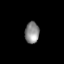
Tissue: lung
Cell type: Myeloid cells
Senescence score: 0.06719
Nuclear area (px): 300
Mean DAPI intensity: 138.403